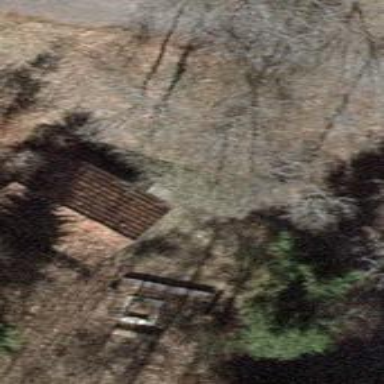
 and the color of the cabin is saddlebrown."